Question: The table of products for the Klein Group is:

Using the following Z3 SMT-LIB code is possible to obtain a representation of the Klein Group:
'''
(set-option :mbqi true)
(declare-sort S)
(declare-fun f (S S) S)
(declare-const a S)
(declare-const b S)
(declare-const c S)
(declare-const d S)
(assert (forall ((x S) (y S))
(= (f x y) (f y x))))
(assert (forall ((x S))
(= (f x d) x)))
(assert (forall ((x S))
(= (f x x) d)))
(assert (= (f a b) c))
(assert (= (f a c) b))
(assert (= (f b c) a))
(check-sat)
(get-model)
'''
and the corresponding output is:
'''
sat
(model
;; universe for S:
;; S!val!1 S!val!3 S!val!0 S!val!2
;; -----------
;; definitions for universe elements:
(declare-fun S!val!1 () S)
(declare-fun S!val!3 () S)
(declare-fun S!val!0 () S)
(declare-fun S!val!2 () S)
;; cardinality constraint:
(forall ((x S)) (or (= x S!val!1) (= x S!val!3) (= x S!val!0) (= x S!val!2)))
;; -----------
(define-fun b () S S!val!1)
(define-fun a () S S!val!0)
(define-fun c () S S!val!2)
(define-fun d () S S!val!3)
(define-fun f ((x!1 S) (x!2 S)) S
(ite (and (= x!1 S!val!0) (= x!2 S!val!1)) S!val!2
(ite (and (= x!1 S!val!0) (= x!2 S!val!2)) S!val!1
(ite (and (= x!1 S!val!1) (= x!2 S!val!2)) S!val!0
(ite (and (= x!1 S!val!1) (= x!2 S!val!0)) S!val!2
(ite (and (= x!1 S!val!2) (= x!2 S!val!0)) S!val!1
(ite (and (= x!1 S!val!2) (= x!2 S!val!1)) S!val!0
(ite (and (= x!1 S!val!0) (= x!2 S!val!3)) S!val!0
(ite (and (= x!1 S!val!3) (= x!2 S!val!0)) S!val!0
(ite (and (= x!1 S!val!3) (= x!2 S!val!2)) S!val!2
(ite (and (= x!1 S!val!2) (= x!2 S!val!3)) S!val!2
(ite (and (= x!1 S!val!1) (= x!2 S!val!3)) S!val!1
(ite (and (= x!1 S!val!3) (= x!2 S!val!1)) S!val!1
(ite (= x!2 x!1) S!val!3 x!1))))))))))))))
)
'''
Using this representation is possible to make computations in the Klein group:
'''
(eval (f a b))
(eval (f (f a b) (f c d)))
(eval (f (f (f a b) (f c d)) (f (f a c) (f b d))))
'''
and the corresponding results are:
'''
S!val!2
S!val!3
S!val!3
'''
Run this example online <URL>
The question is: how to solve equations using this representation of the Klein group? In other words how to combine 'assert' with 'eval'?
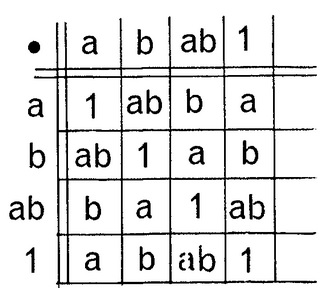
Answer: One option is to create a new input file containing the definitions in the model produced by Z3. For example, suppose we want to solve the equation
'''
x*a*b = a
'''
We can create a new problem with the definitions produced by Z3, and the extra assertion
'''
(declare-const x S)
(assert (= (f (f x a) b) a))
'''
<URL> is the full example.
We can also use the Z3 programmatic API to automate the whole process (and avoid the manual copy&paste).